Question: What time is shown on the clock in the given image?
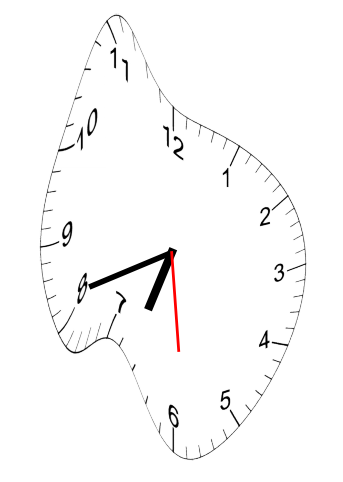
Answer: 06:41:29